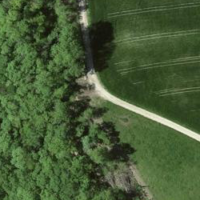
EUNIS habitat code: 41
Species observed at this site:
Campanula trachelium